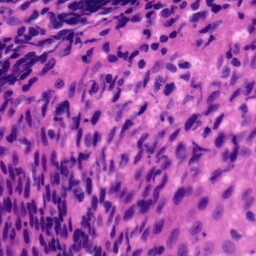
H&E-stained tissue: Tonsil